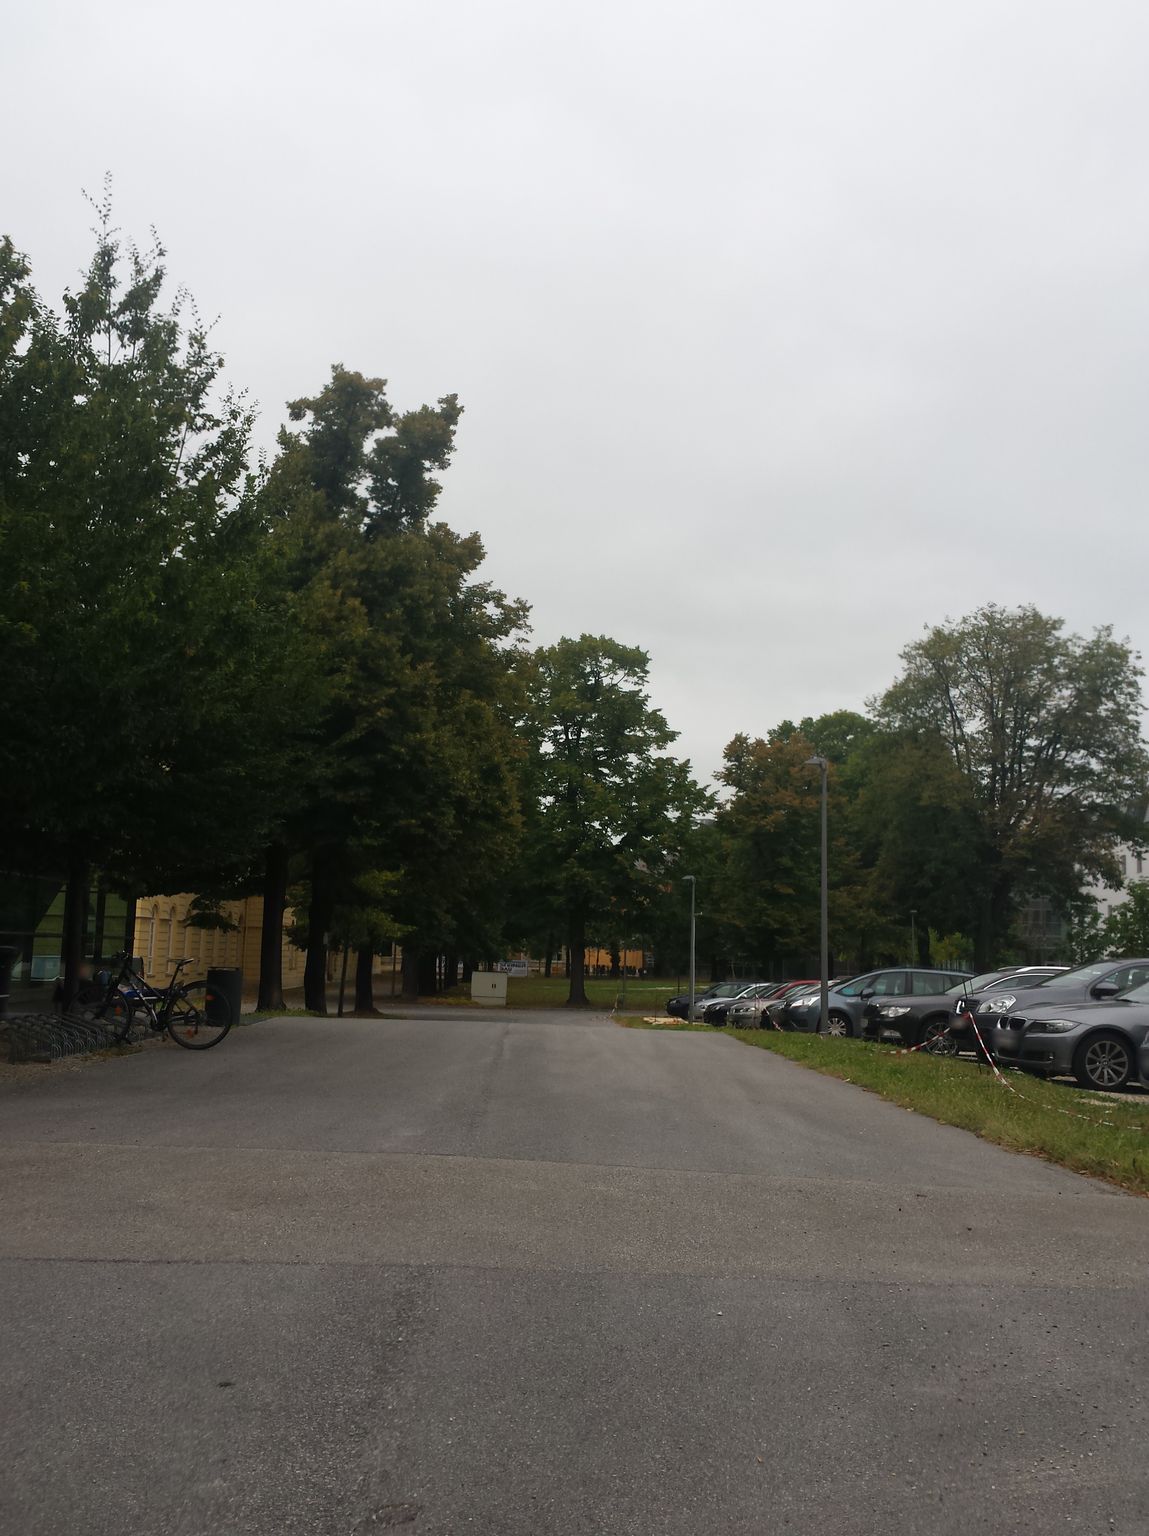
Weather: clear
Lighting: day
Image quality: good
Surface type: cycling surface
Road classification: living_street, service
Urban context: urban centre
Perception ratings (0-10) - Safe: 3.86, Lively: 1.31, Beautiful: 6.46, Boring: 5.36, Depressing: 3.01, Wealthy: 3.69